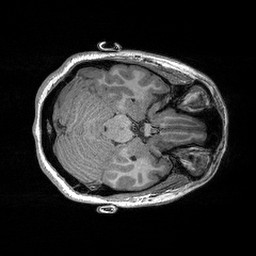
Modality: T1w
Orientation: axial
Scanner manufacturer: siemens
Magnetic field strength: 3 T
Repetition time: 2.3 s
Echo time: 0.00298 s